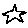
Label: star